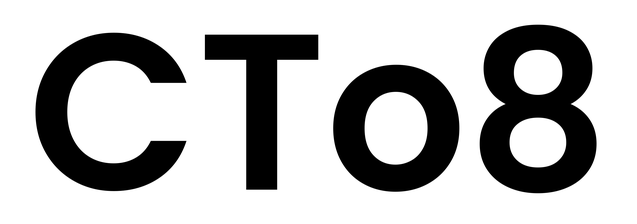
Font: Poppins-SemiBold